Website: home-depot
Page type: account-dashboard
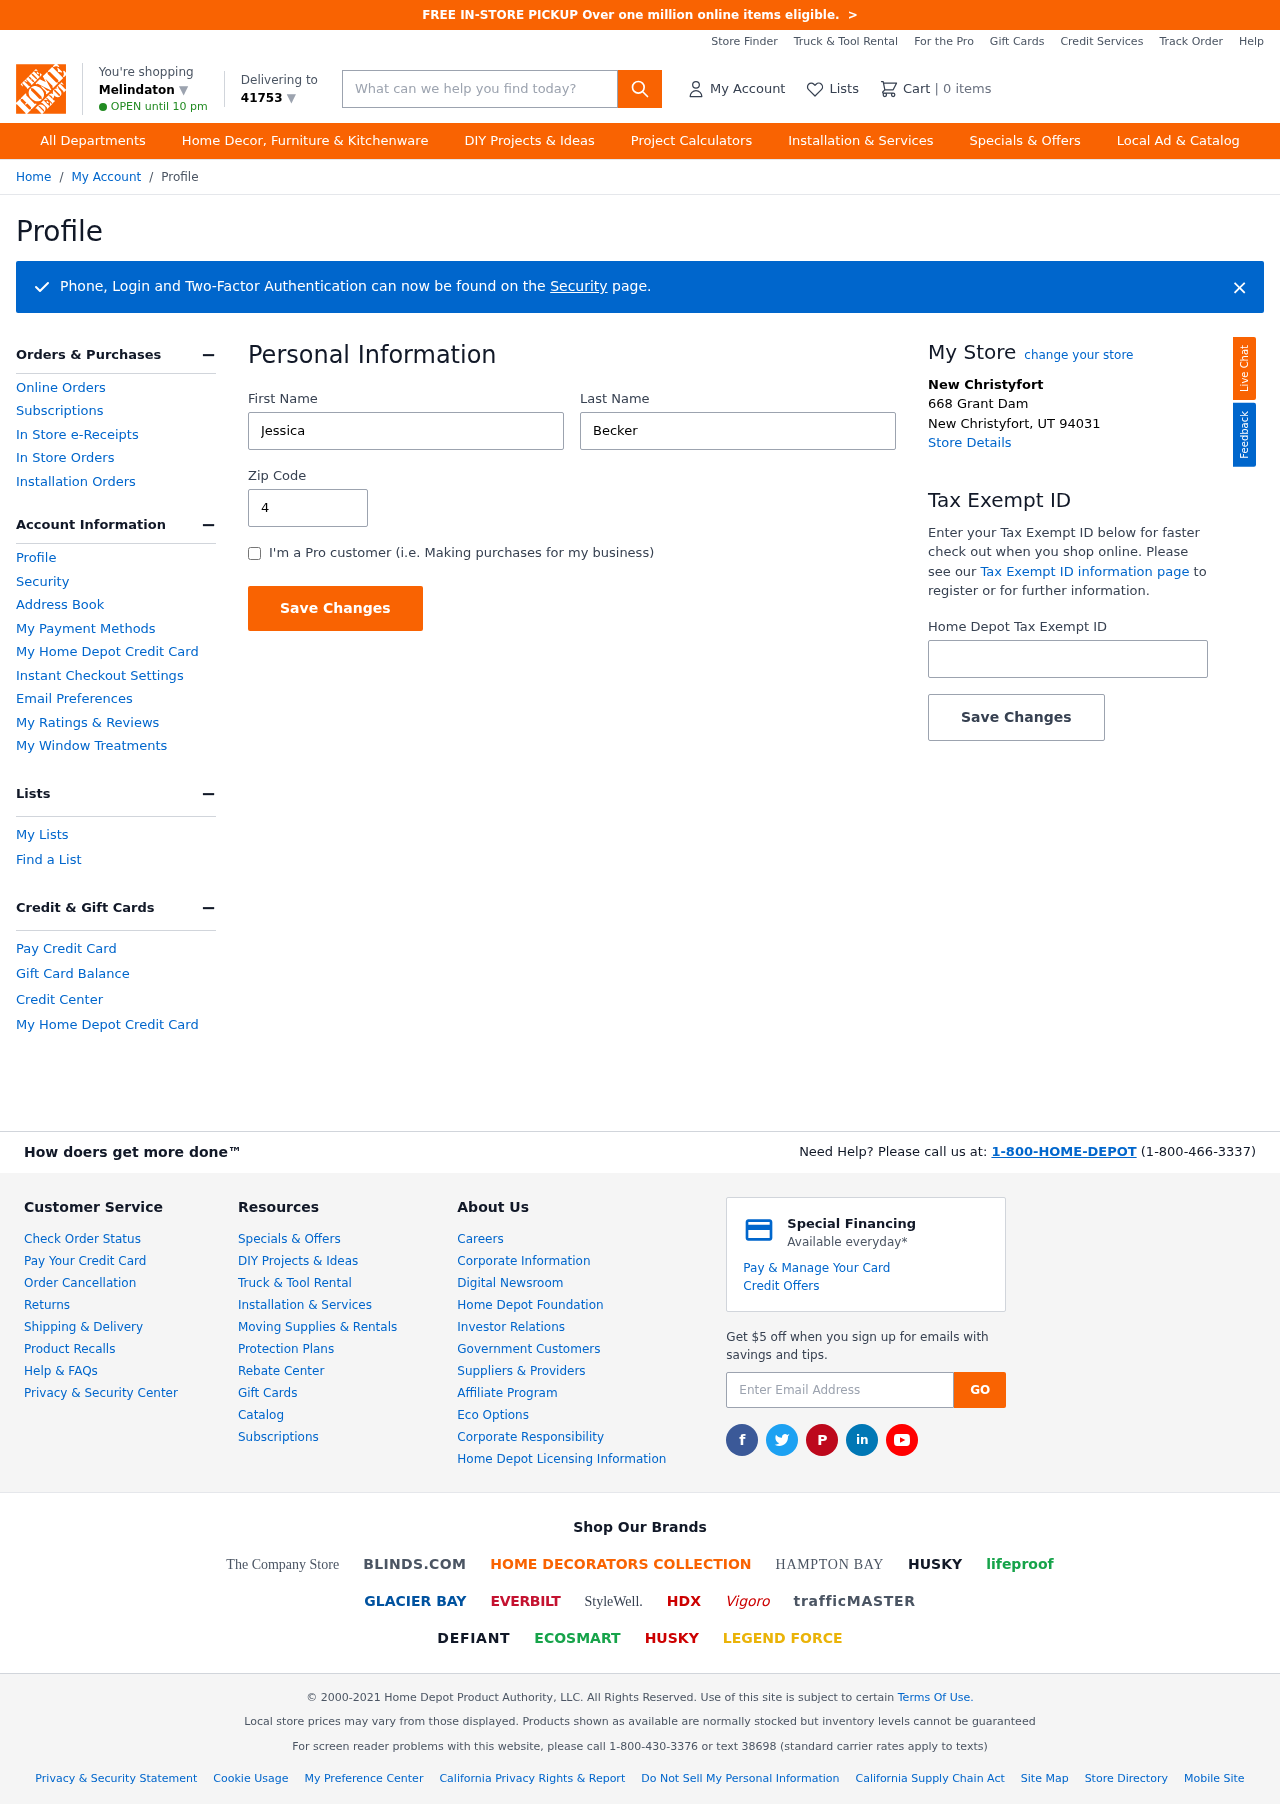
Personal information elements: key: PII_CITY
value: Melindaton ▼
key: PII_FIRSTNAME
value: Jessica
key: PII_LASTNAME
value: Becker
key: PII_LOCATION1_CITY
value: New Christyfort
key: PII_LOCATION1_CITY_STATE_ZIP
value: New Christyfort, UT 94031
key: PII_LOCATION1_STREET
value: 668 Grant Dam
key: PII_POSTCODE
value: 41753 ▼
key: PII_POSTCODE
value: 41753
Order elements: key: ORDER_NUM_ITEMS
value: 0
Search elements: key: HEADER_SEARCH
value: What can we help you find today?